Question: Is there any way to resize the JavaFX virtual keyboard subwindow?
I refer to the stage that the virtual keyboard belongs to as a subwindow because of how it is labeled in Scenic View.
I am developing an application that is going to exclusively use the virtual keyboard for text input on a surface 3 tablet. The keyboard's buttons are too short to reliably press on the surface's screen due to the resolution (2160x1440) as seen here, resized to a width of 1920:
<URL>
Applying this styling gets me a somewhat desired button height:
'''
.fxvk {
-fx-cursor: default;
-fx-background-color: linear-gradient(to bottom, rgb(126, 126, 126) 0%, rgb(76, 76, 76) 10%, rgb(84, 84, 84) 100%);
-fx-background-insets: 0,0,0,0;
-fx-padding: 8 4 10 4;
-fx-min-height: 400;
'''
The problem, seen here <URL>, is that the subwindow that contains the virtual keyboard needs to be taller to display the resized buttons.
I have a method to return the reference to the virtual keyboard so I can set a listener in other controllers to hide the VK when it loses focus. I try to resize the VK but I cannot get control of the attributes of the subwindow:
'''
public static PopupWindow getKeyboard() {
@SuppressWarnings("deprecation")
final Iterator<Window> windows = Window.impl_getWindows();
while (windows.hasNext()) {
final Window window = windows.next();
if (window instanceof PopupWindow) {
if (window.getScene() != null && window.getScene().getRoot() != null) {
Parent root = window.getScene().getRoot();
if (root.getChildrenUnmodifiable().size() > 0) {
Node popup = root.getChildrenUnmodifiable().get(0);
if (popup.lookup(".fxvk") != null) {
if (popup instanceof FXVK) {
FXVK keyboard = (FXVK) popup; // reference to the vk skin
keyboard.getScene().heightProperty().add(200); // This increases the height but the vk window does not size to its contents like other windows
PopupWindow test = (PopupWindow) window; // reference to the window with the vk, casted to a PopupWindow
test.getOwnerWindow().setHeight(test.getOwnerWindow().getHeight() + 200); // This increases the height but the vk window does not size to its contents like other windows
return test;
}
}
}
}
return null;
}
}
return null;
}
'''
The team I'm working with cannot build a custom virtual keyboard for the application at the moment due to time contstraints but it is likely the route we'll go in the future.

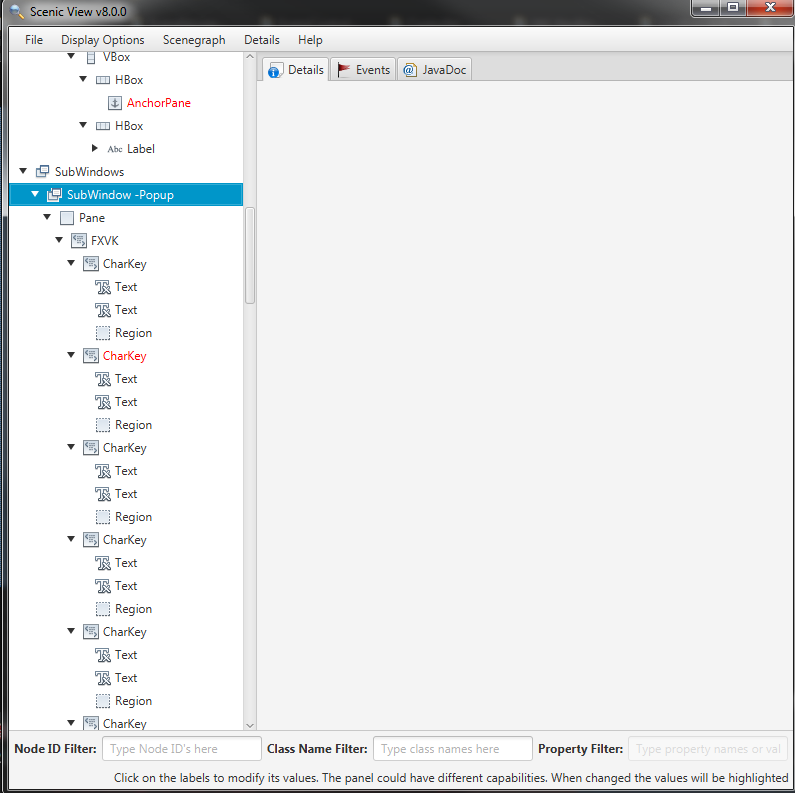
Answer: You are almost there.
If you change the height of the keyboard within 'getPopupWindow()':
'''
if(popup.lookup(".fxvk")!=null){
FXVK vk = (FXVK)popup.lookup(".fxvk");
vk.setMinHeight(400);
return (PopupWindow)window;
}
'''
Once you have the instance of the popup window, just call 'setAutoFix(true)':
'''
PopupWindow keyboard=getPopupWindow();
keyboard.setAutoFix(true);
'''